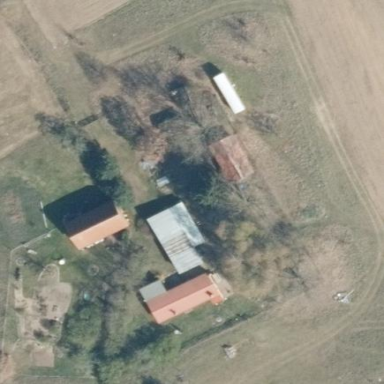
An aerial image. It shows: Farmyard area.